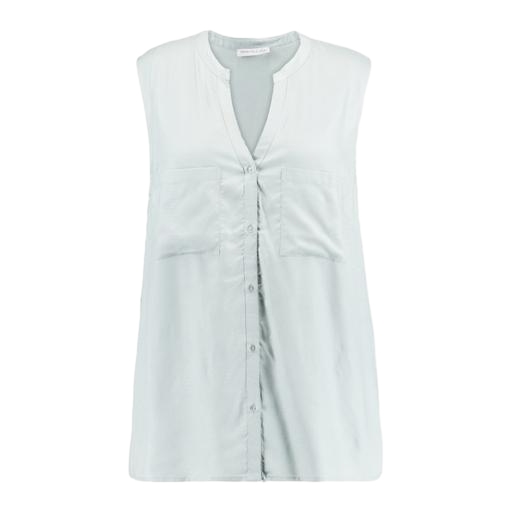
sleeveless light colored shirt, sleeveless white and gray shirt, sleeveless shirt, white background